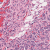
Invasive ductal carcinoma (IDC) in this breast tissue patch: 1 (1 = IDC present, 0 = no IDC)